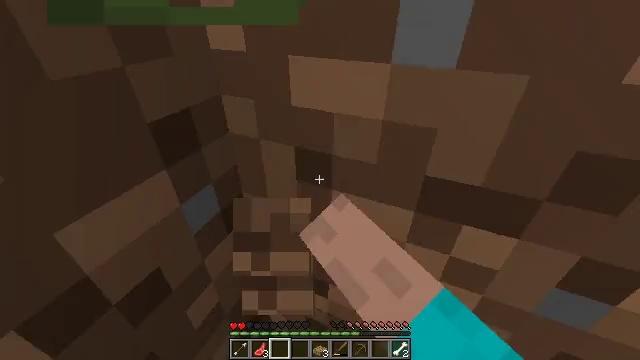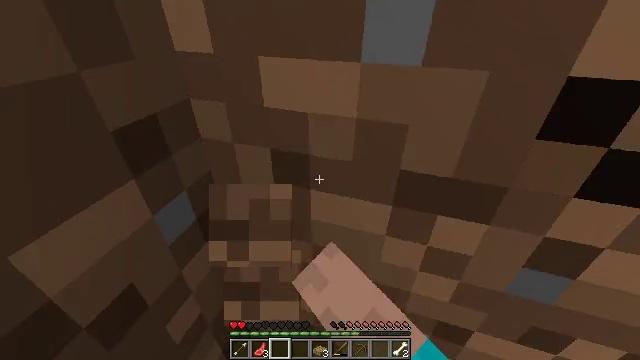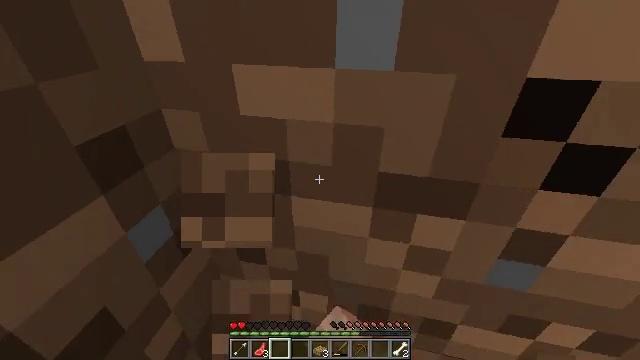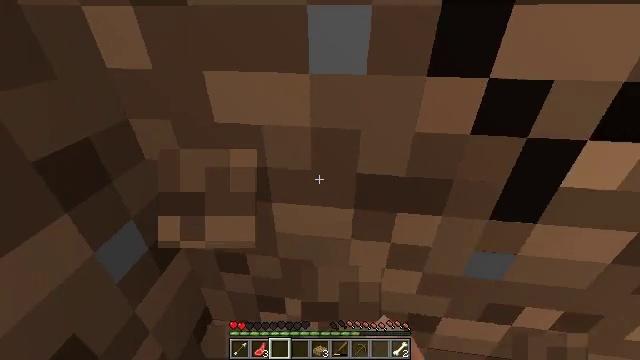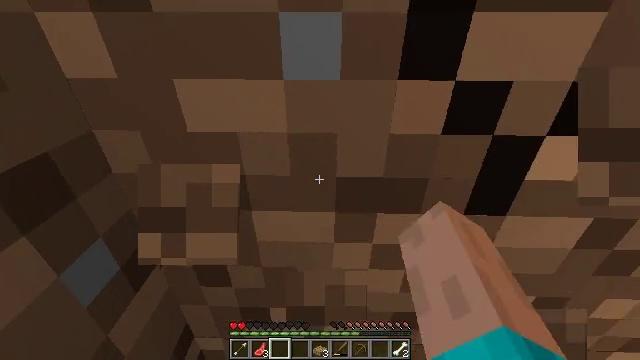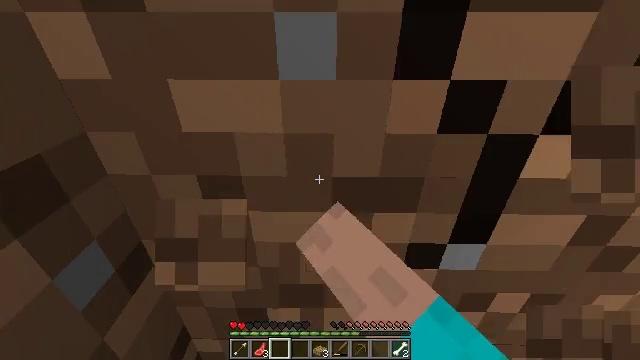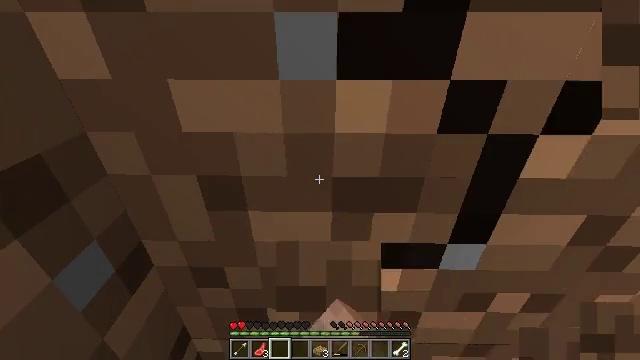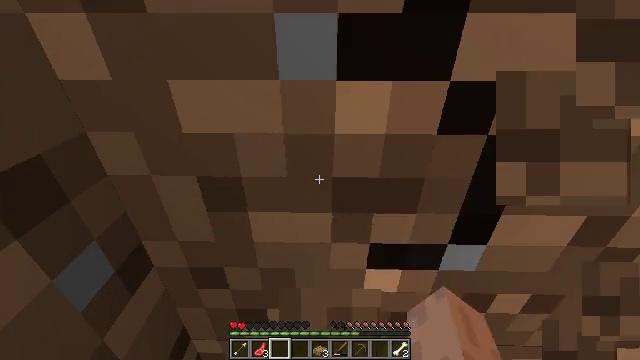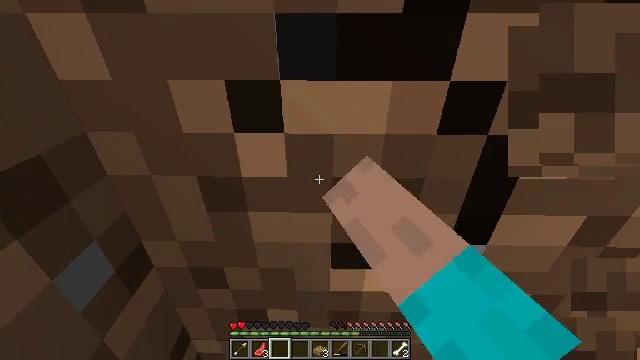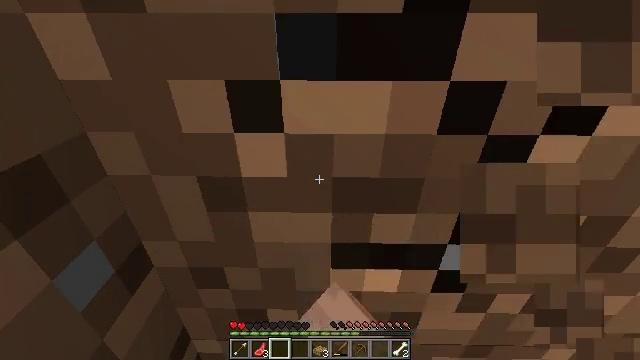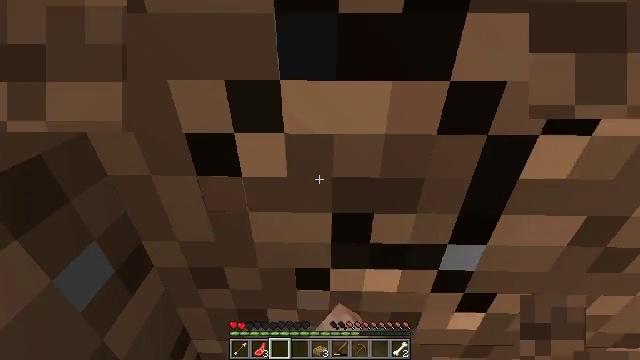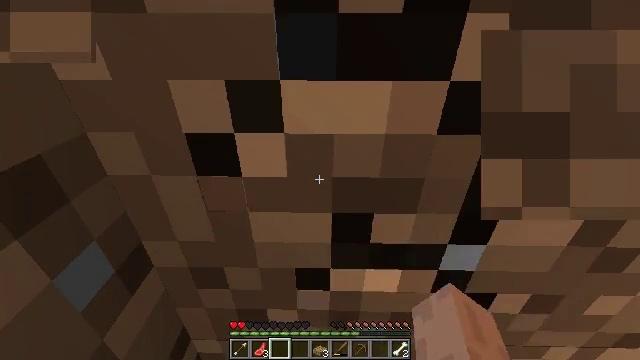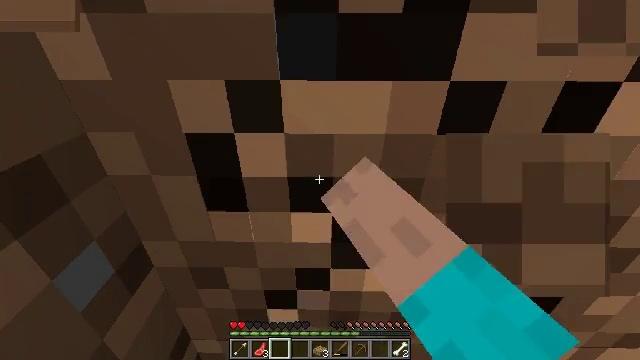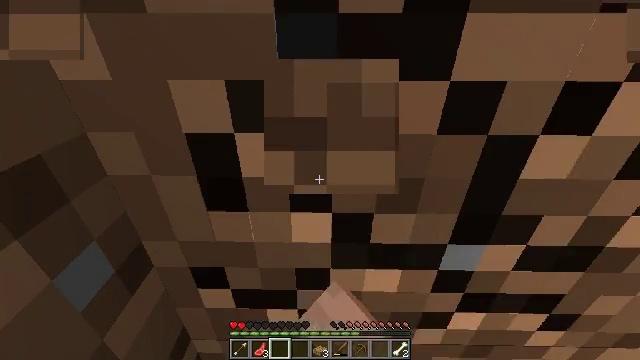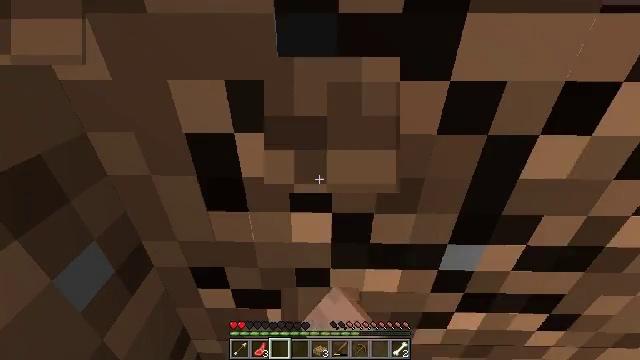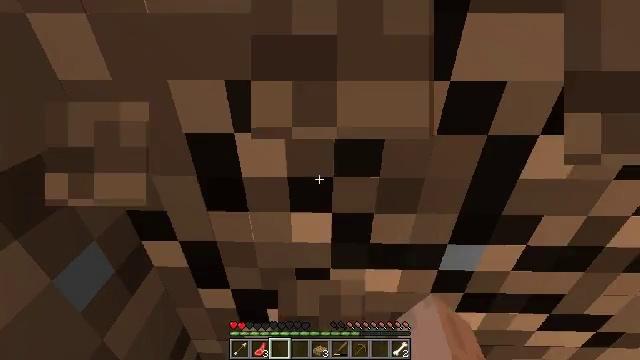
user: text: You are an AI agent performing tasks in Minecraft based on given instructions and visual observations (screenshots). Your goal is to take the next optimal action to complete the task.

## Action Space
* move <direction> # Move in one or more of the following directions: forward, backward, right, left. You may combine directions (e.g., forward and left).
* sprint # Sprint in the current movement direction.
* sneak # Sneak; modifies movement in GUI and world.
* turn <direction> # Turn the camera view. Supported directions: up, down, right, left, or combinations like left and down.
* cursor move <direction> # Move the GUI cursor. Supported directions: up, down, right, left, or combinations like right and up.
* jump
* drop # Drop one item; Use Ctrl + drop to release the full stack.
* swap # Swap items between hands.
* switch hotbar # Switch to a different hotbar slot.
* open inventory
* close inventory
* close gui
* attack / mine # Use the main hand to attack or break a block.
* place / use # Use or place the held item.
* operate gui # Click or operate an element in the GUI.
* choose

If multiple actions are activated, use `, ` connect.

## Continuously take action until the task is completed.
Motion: motion action
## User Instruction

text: Collect the grass block using a shovel.
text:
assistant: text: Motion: turn right, attack / mine
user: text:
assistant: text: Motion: turn right and up, attack / mine
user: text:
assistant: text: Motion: turn right, attack / mine
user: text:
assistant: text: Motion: turn right and up, attack / mine
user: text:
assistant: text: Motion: attack / mine
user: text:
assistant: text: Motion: attack / mine
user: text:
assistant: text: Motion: attack / mine
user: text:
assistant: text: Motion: attack / mine
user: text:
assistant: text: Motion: attack / mine
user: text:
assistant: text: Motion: attack / mine
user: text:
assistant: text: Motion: attack / mine
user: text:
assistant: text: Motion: attack / mine
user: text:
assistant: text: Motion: attack / mine
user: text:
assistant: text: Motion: attack / mine
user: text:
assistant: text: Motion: attack / mine
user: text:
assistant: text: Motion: attack / mine
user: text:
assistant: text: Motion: attack / mine
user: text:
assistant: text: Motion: move forward, attack / mine
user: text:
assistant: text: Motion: move forward, attack / mine, jump
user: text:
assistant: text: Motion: move forward, attack / mine, jump
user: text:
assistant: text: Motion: move forward, attack / mine, jump
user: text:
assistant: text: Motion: attack / mine, jump